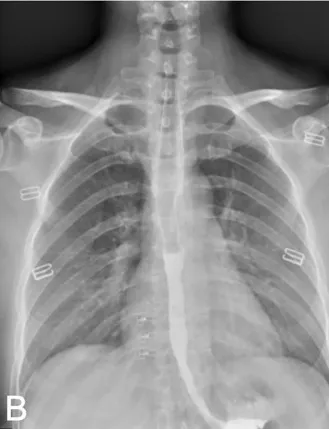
Comparison of barium swallow radiography before and after treatment. (B) After treatment, the local esophageal wall mucosa appears slightly irregular.
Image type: radiology (x_ray)